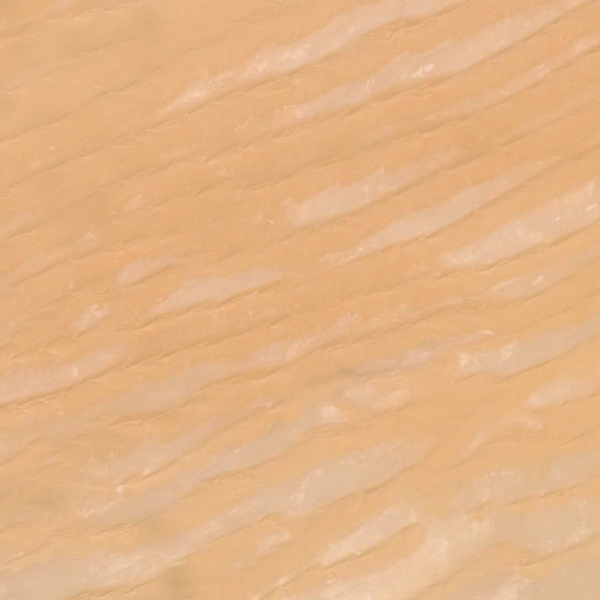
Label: Desert